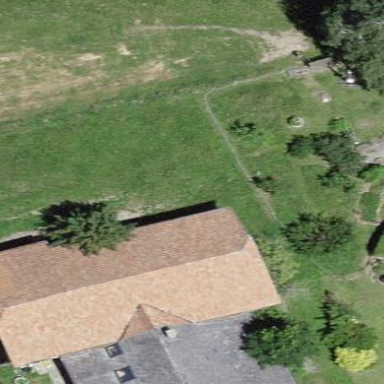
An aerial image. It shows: Farm building.